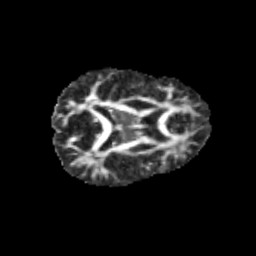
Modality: FA
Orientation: axial
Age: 10
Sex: male
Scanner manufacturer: siemens
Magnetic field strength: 3 T
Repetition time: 3.8 s
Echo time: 0.07 s